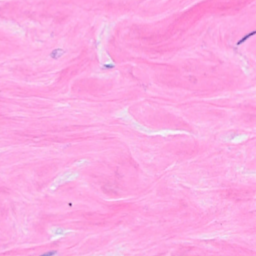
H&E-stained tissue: Breast